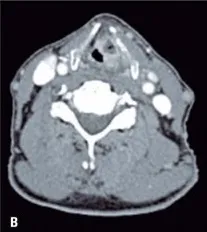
Expansive, infiltrative, and ulcerated formation, with heterogeneous contrast enhancement, transglottic, affecting the glottic and supraglottic larynx on the left.
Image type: radiology (ct)